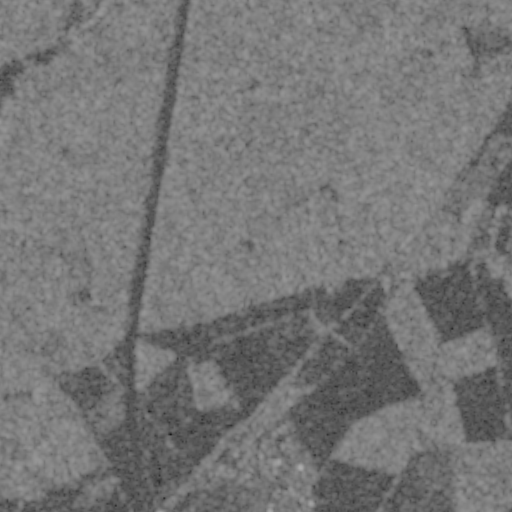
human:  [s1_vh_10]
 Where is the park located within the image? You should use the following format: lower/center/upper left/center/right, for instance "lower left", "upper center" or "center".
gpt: The park is located in the lower center of the image.
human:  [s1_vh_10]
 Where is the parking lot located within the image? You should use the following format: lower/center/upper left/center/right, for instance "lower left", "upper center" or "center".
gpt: The parking lot is located in the lower center of the image.
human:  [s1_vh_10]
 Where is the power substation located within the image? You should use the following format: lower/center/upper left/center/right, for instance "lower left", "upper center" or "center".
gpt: The power substation is located in the center left of the image.
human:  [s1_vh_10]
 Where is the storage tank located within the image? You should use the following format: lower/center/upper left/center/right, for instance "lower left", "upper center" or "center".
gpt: The storage tank is located in the lower center of the image.
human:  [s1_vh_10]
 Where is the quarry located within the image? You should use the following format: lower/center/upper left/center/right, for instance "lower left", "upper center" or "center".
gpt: There is no quarry in the image.

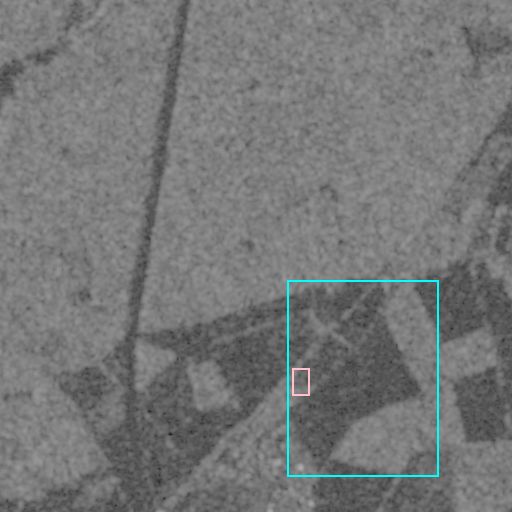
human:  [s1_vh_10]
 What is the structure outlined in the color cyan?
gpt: The structure outlined in cyan is a crop field.
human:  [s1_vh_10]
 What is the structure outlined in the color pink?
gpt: The structure outlined in pink is a park.
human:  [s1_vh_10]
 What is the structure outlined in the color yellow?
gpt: There is no yellow outline.